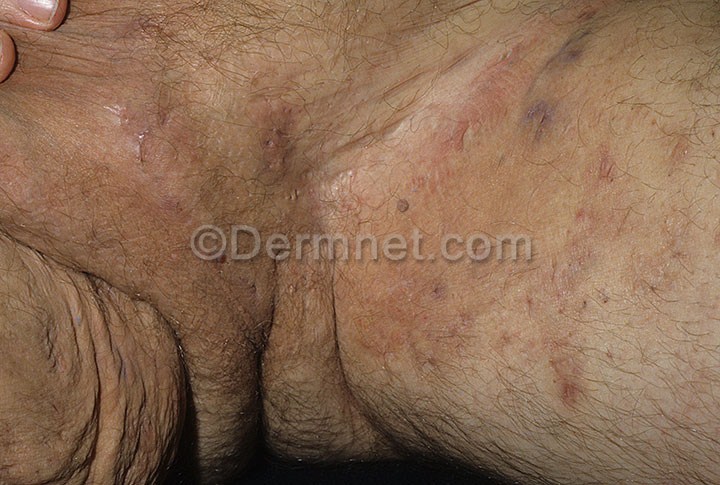
Disease: Acne and Rosacea Photos